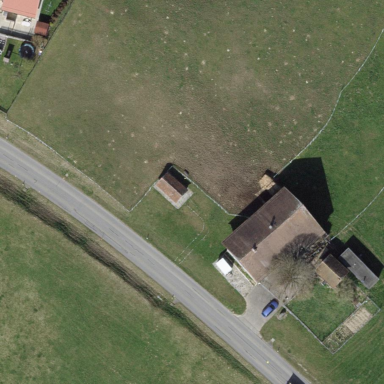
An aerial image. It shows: Farmyard area.